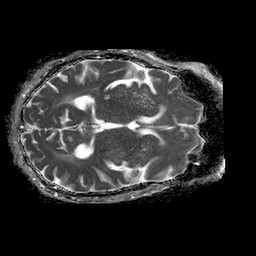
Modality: ADC
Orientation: axial
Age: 74
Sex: male
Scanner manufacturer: philips
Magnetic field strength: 1.5 T
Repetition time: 4.6 s
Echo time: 0.08528 s